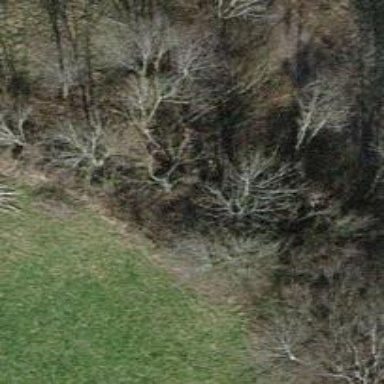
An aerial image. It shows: Single tag "natural: tree."